Aerial crown-view tile of a tropical tree (Barro Colorado Island, Panama), acquired 20250818:
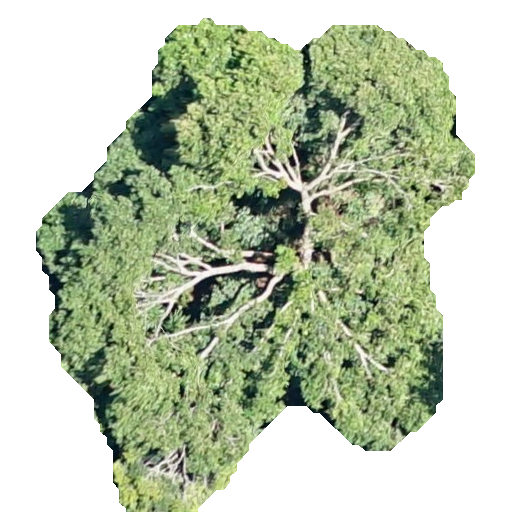
Species: Prioria copaifera
GBIF accepted scientific name: Prioria copaifera
Crown area: 215.881 m²